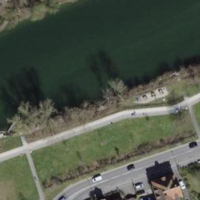
EUNIS habitat code: 15
Species observed at this site:
Tanacetum vulgare
Phalacrocorax carbo
Corvus corone
Fringilla coelebs
Cygnus olor
Parus major
Pyrrhula pyrrhula